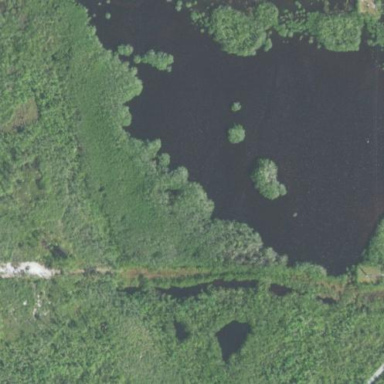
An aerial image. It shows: Wetland area with mangrove vegetation.